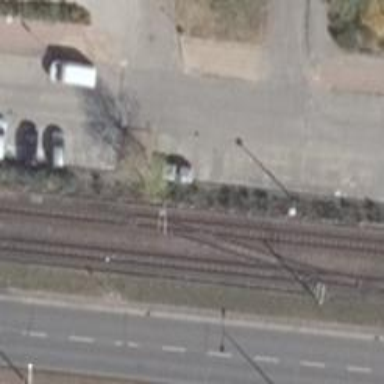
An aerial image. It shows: Railway switch with the turnout side on the right.